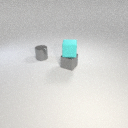
small gray metal cube below small cyan rubber cube